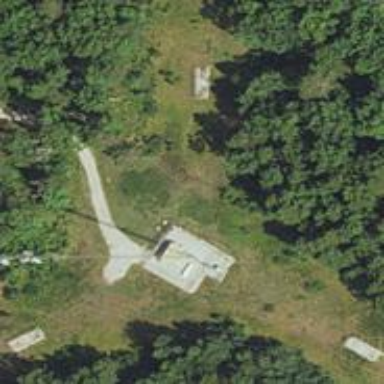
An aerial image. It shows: Mast tower used for communication.